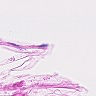
Metastatic tissue present: no